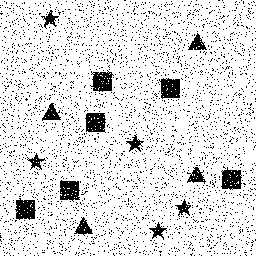
Squares: 6
Triangles: 4
Stars: 5
Total shapes: 15